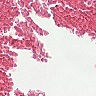
Metastatic tissue present: no